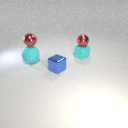
small red metal sphere above small cyan rubber cube